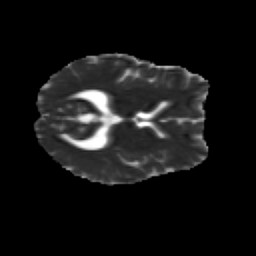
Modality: MD
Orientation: axial
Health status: healthy
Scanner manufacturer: siemens
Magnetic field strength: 3 T
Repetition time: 10 s
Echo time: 0.092 s